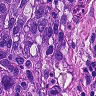
Metastatic tissue present: yes